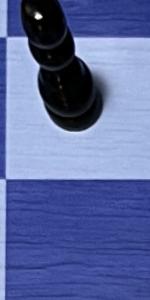
Label: Empty